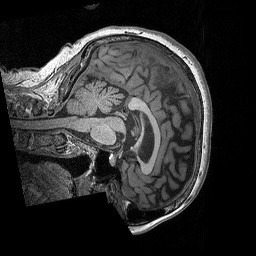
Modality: T1w
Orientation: sagittal
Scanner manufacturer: siemens
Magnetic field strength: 3 T
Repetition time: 2.3 s
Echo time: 0.00298 s